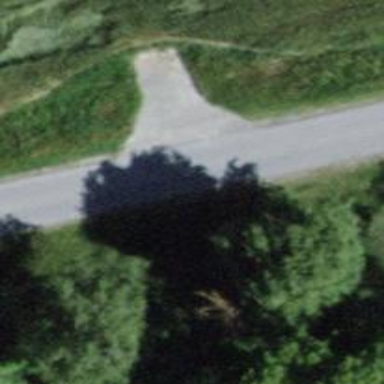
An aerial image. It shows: Asphalt service road with embankment.